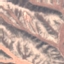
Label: HerbaceousVegetation